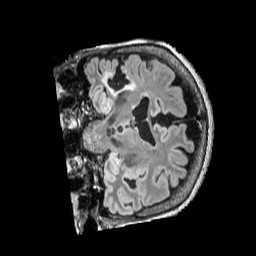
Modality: FLAIR
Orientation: coronal
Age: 62
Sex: female
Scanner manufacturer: siemens
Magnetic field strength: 3 T
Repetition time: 5 s
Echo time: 0.387 s